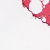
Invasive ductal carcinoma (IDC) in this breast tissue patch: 0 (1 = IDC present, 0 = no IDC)